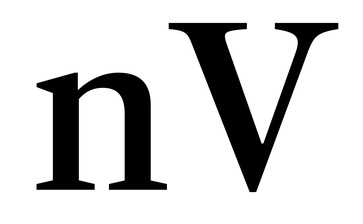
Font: LibreCaslonText_Medium